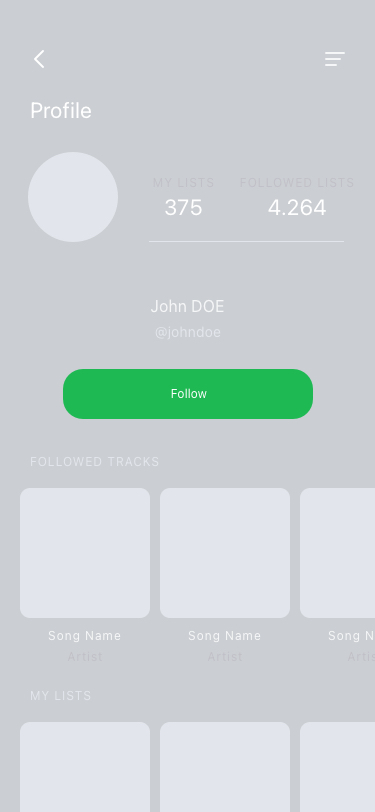
Text in this UI design:
MY LISTS
Song Name
Artist
Song Name
Artist
Song Name
Artist
FOLLOWED TRACKS
@johndoe
John DOE
4.264
FOLLOWED LISTS
375
MY LISTS
Profile